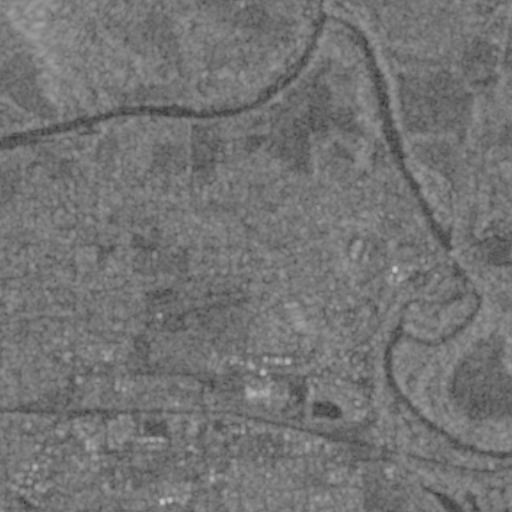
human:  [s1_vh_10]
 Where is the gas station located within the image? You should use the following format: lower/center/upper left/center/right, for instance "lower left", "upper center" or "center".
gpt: The gas station is located in the lower of the image.
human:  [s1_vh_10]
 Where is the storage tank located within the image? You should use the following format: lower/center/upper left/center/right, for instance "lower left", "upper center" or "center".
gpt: The storage tank is located in the center of the image.
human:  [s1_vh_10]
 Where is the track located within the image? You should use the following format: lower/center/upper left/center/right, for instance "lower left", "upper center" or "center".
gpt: The track is located in the center of the image.
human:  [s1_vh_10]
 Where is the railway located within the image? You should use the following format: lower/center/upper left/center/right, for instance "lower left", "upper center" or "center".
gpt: The railway is located in the lower right of the image.
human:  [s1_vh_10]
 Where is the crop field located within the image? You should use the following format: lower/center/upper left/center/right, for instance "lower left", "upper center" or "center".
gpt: There is no crop field in the image.

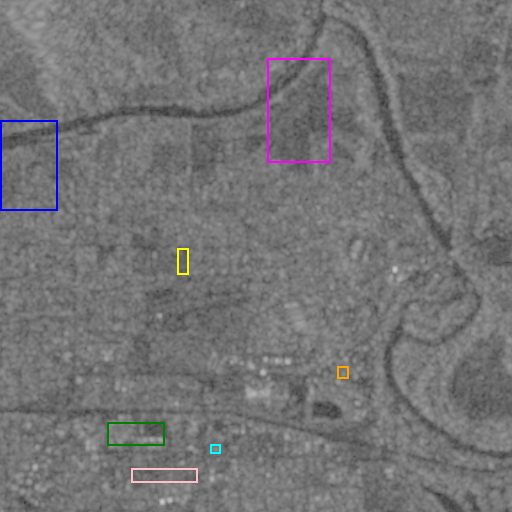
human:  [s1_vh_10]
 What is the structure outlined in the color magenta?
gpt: The structure outlined in magenta is a crop field.
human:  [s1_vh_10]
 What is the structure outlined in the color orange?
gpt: The structure outlined in orange is a gas station.
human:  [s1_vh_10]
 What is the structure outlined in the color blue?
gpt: The structure outlined in blue is a park.
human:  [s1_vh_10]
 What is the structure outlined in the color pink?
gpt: The structure outlined in pink is a parking lot.
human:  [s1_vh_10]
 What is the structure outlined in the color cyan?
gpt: The structure outlined in cyan is a power substation.
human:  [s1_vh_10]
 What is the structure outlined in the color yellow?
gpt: The structure outlined in yellow is a track.
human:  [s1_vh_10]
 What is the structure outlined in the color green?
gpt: The structure outlined in green is a building.
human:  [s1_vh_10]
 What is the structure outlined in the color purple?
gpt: There is no purple outline.